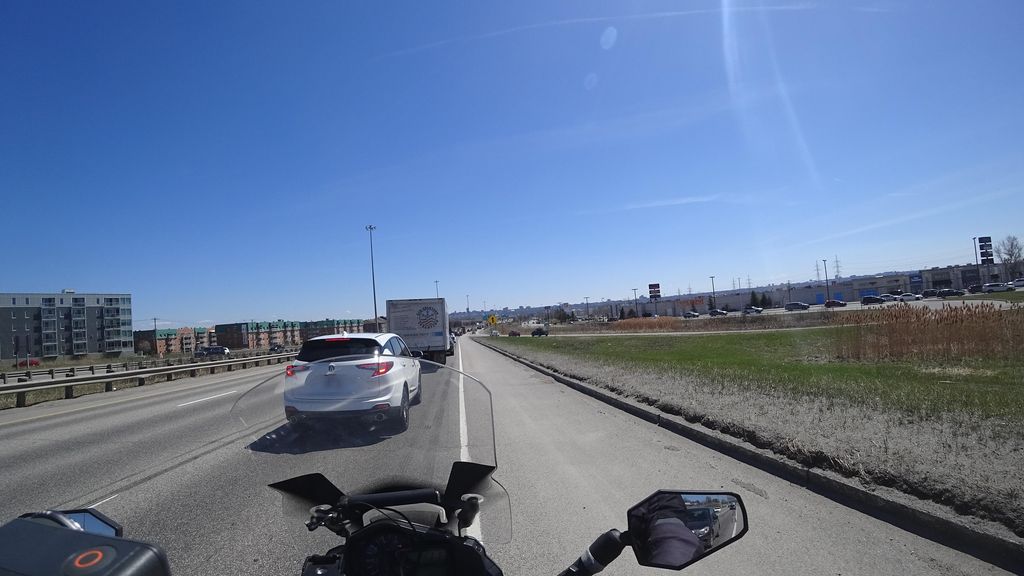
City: quebec_city